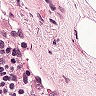
Metastatic tissue present: no